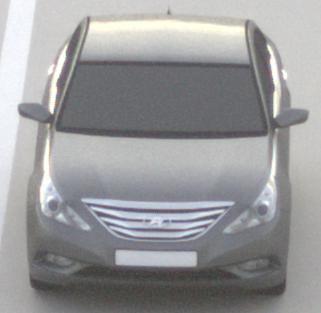
Make: Hyundai
Model: Sonata
Detailed model: Gen. 6 YF
Model produced from: 2009
Model produced until: 2016
Doors: 4
Color: gray
Road condition: dry road
Daytime: sunrise or sunset
Contrast: low contrast